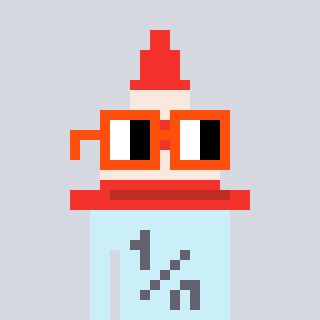
a pixel art character with square orange glasses, a cone-shaped head and a cold-colored body on a cool background